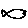
Label: fish